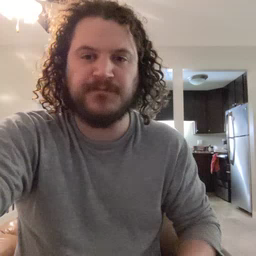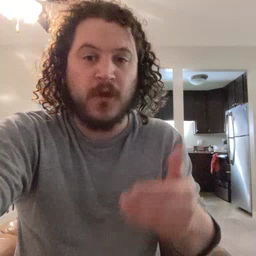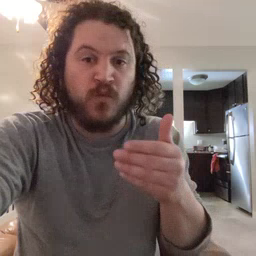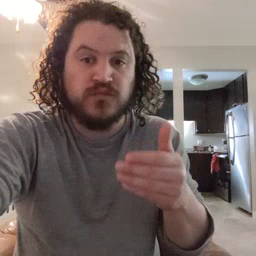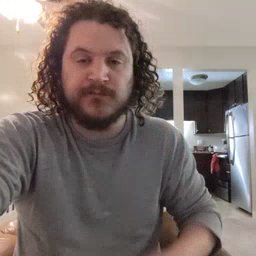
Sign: close